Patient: sex F, age 35
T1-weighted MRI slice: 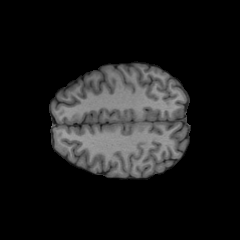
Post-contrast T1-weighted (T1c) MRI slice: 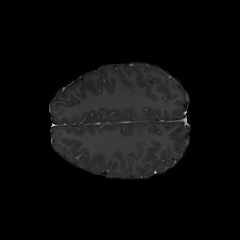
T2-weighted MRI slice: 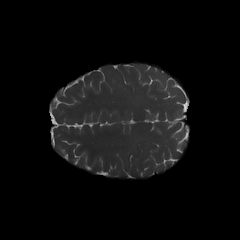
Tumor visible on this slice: no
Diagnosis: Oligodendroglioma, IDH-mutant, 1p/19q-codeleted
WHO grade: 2